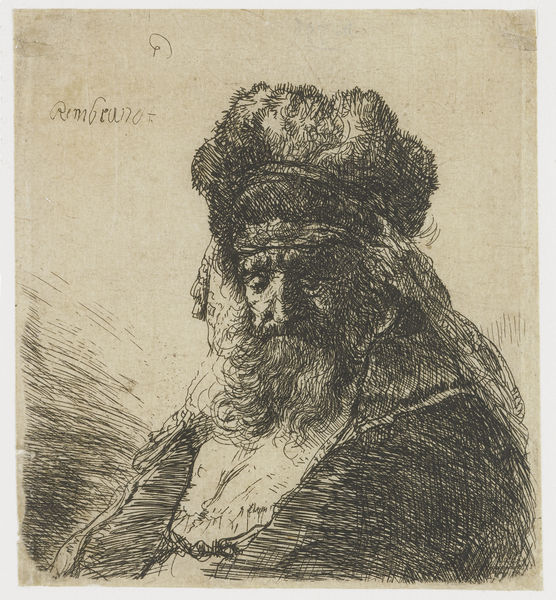
Titel: Gebaarde oude man met hoge bontmuts en gesloten ogen
Künstler: Rembrandt Harmensz. van Rijn
Standort: Amsterdam
Institution: Rijksmuseum
Schlagwörter: kopf, mann, weiß, brust, hut, mund, nase, schwarz, skizze, zeichnung, blick, tuch, alt, bart, mütze, schnurrbart, barock, gesicht, kragen, mensch, rembrandt, vollbart, portrait, signatur, mantel, lippen, kopfbedeckung, greis, schwarz weiß, radierung, bleistift, selbstportrait, rembrant, rembrand, ajugen